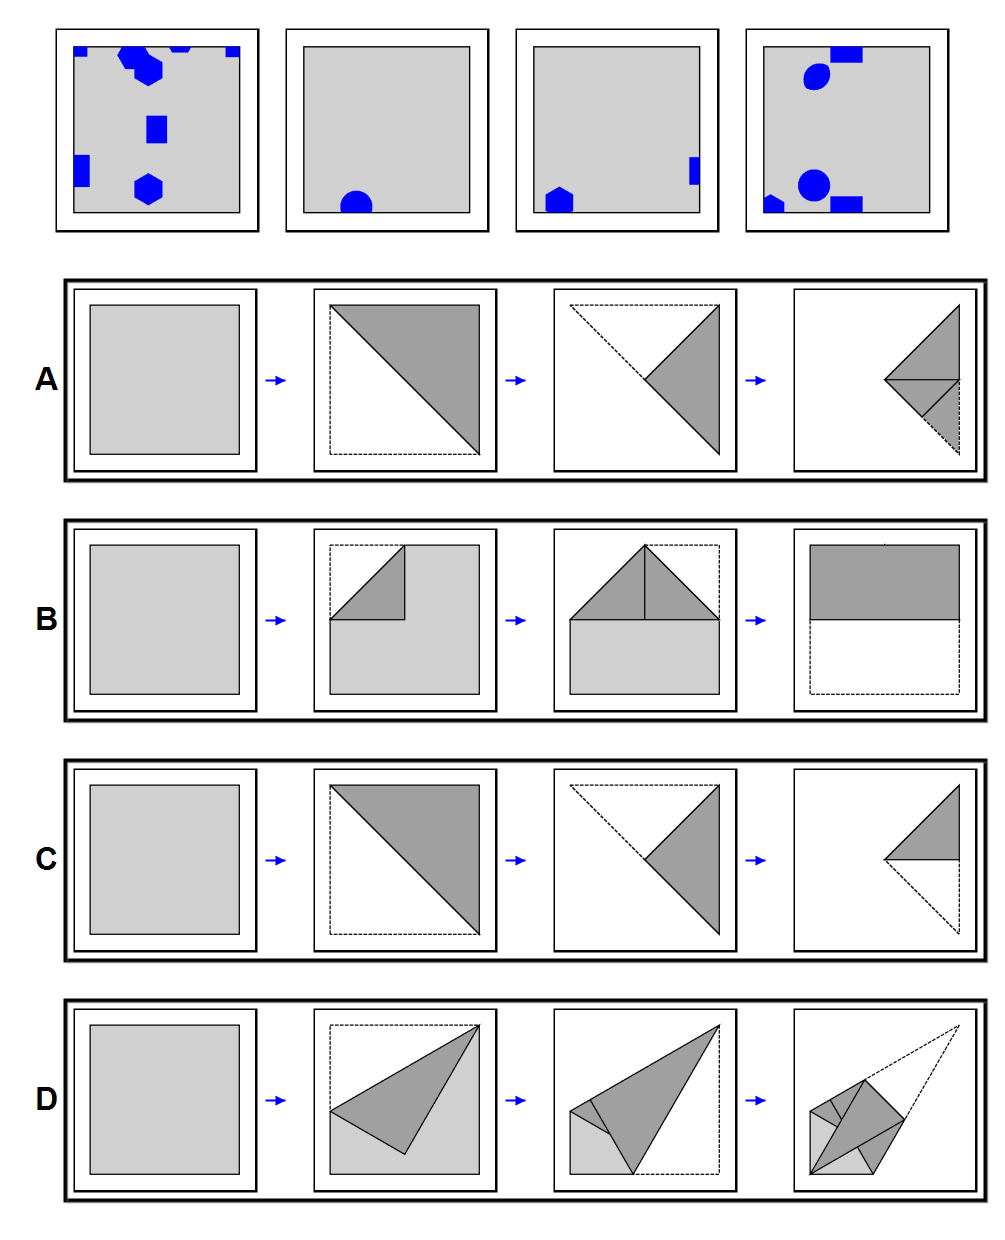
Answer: B